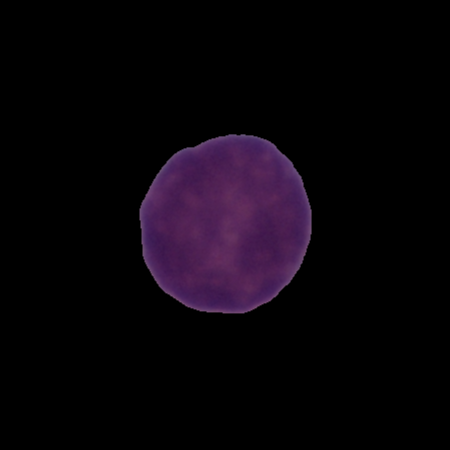
Label: healthy